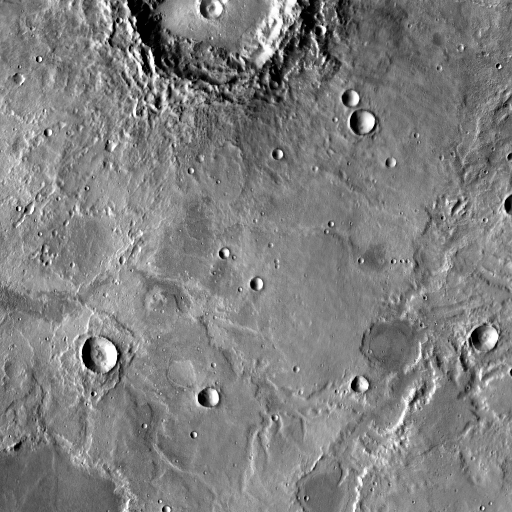
Crater classes present: Background, Other, Layered, Buried, Secondary